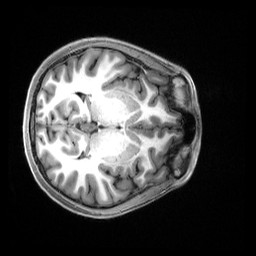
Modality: T1w
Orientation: axial
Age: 20
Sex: female
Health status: healthy
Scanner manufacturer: siemens
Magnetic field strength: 3 T
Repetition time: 2.5 s
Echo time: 0.00222 s